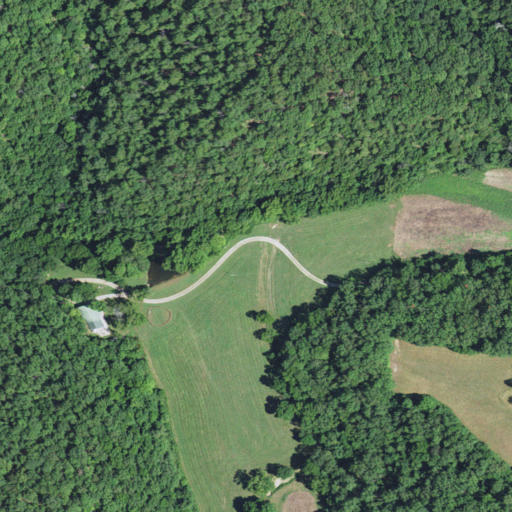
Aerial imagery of valley in Missouri named Spring Camp Hollow containing deciduous forest, open development, pasture, grassland, mixed forest, and shrub